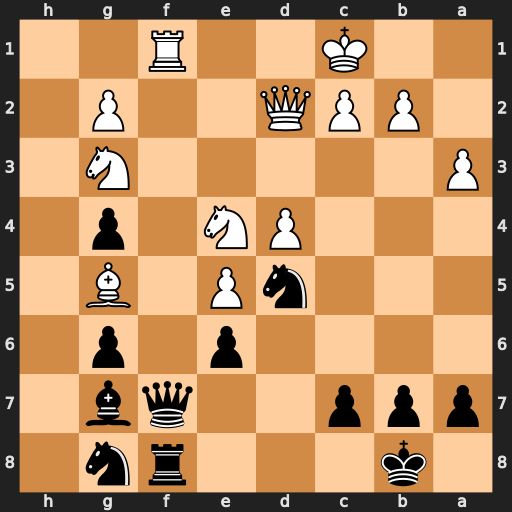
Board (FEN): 1k3rn1/ppp2qb1/4p1p1/3nP1B1/3PN1p1/P5N1/1PPQ2P1/2K2R2
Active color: b
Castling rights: -
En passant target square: -
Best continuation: Qxf1+ Nxf1 Rxf1+ Qd1 Rxd1+